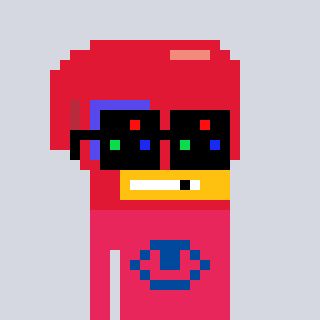
a pixel art character with square black sunglasses, a boxing glove-shaped head and a redpinkish-colored body on a cool background